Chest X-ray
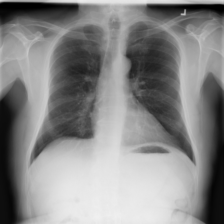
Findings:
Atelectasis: negative
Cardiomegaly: negative
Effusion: negative
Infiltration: negative
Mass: negative
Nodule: negative
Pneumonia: negative
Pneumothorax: negative
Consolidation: negative
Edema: negative
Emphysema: negative
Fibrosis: negative
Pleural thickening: negative
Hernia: negative